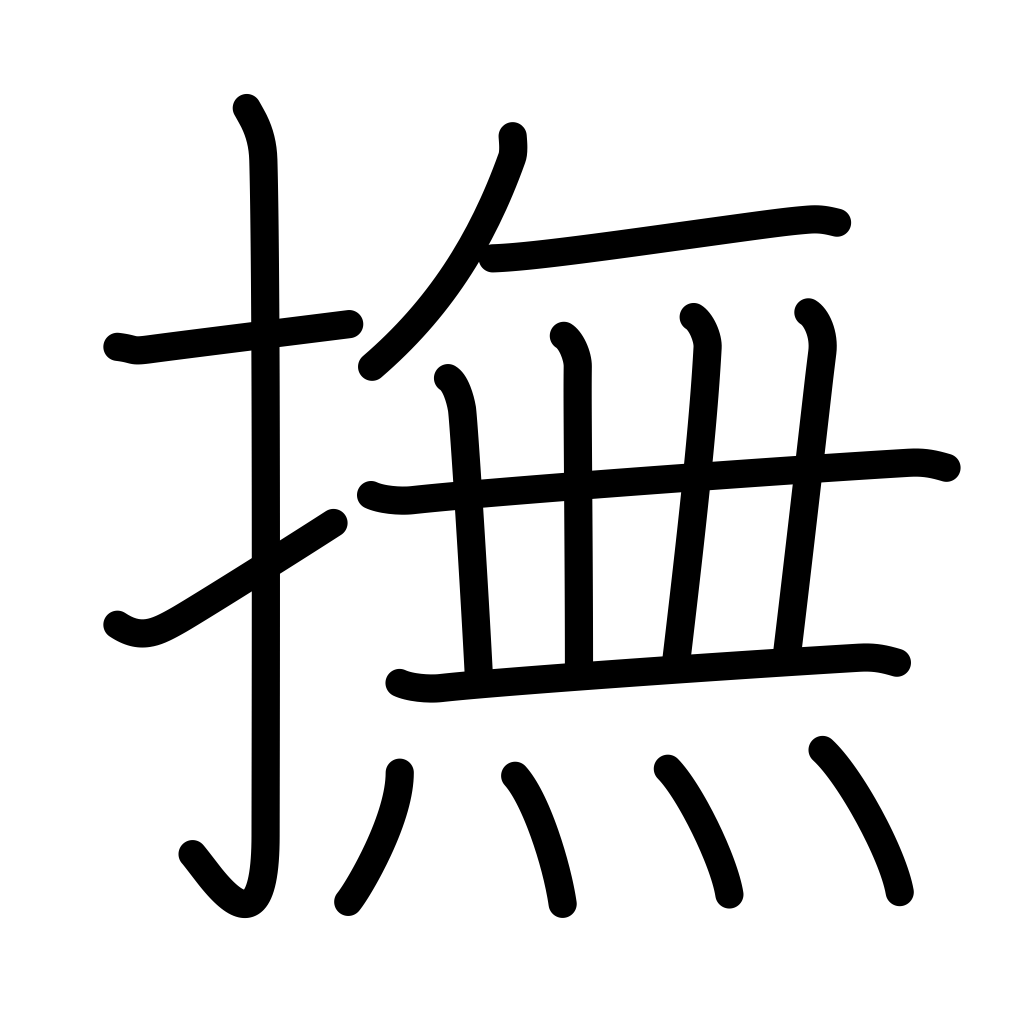
Meaning: stroke, pat, smooth down